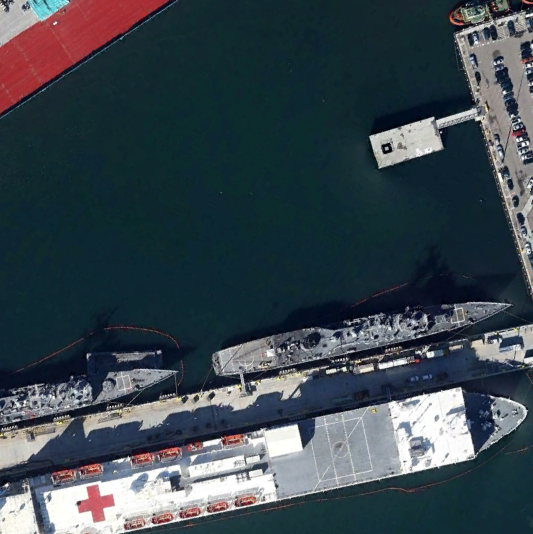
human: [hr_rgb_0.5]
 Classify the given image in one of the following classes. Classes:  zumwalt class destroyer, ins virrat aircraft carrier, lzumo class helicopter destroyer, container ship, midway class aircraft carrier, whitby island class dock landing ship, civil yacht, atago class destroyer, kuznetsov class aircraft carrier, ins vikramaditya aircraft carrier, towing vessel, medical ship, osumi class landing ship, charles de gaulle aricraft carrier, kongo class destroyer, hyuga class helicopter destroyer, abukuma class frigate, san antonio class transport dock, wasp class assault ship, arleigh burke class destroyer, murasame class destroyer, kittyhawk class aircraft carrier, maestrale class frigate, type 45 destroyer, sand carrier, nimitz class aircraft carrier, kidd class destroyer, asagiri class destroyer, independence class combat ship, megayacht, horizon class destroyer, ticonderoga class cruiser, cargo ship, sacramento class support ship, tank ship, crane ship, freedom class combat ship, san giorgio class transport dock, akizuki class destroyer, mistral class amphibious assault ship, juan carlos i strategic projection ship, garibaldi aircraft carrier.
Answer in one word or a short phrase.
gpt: Medical ship